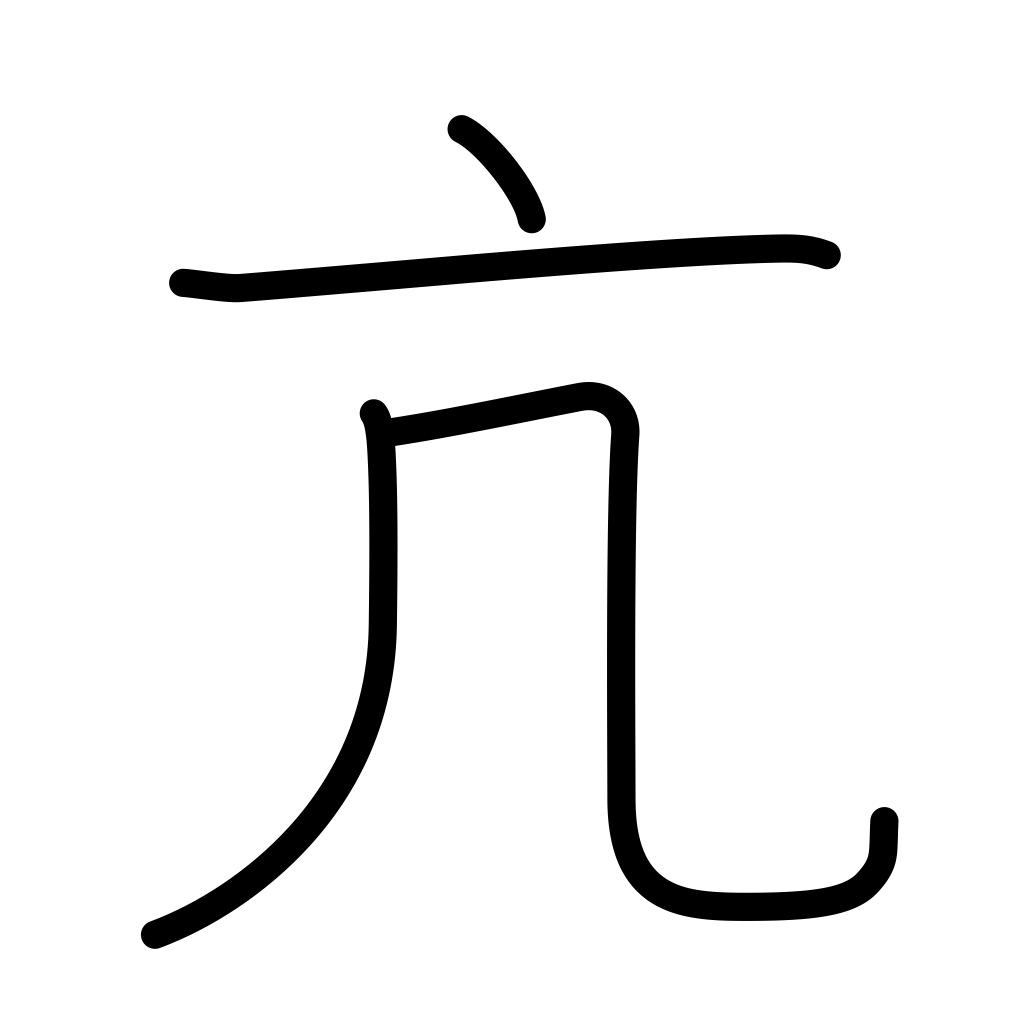
Meaning: high spirits